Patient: sex M, age 25
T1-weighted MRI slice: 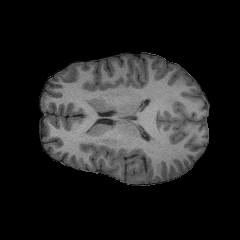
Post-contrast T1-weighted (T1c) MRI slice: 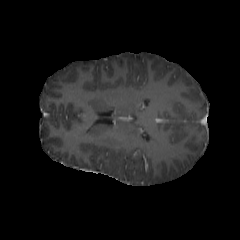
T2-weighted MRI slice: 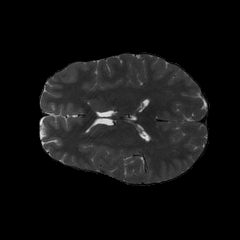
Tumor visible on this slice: no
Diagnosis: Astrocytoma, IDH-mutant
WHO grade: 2